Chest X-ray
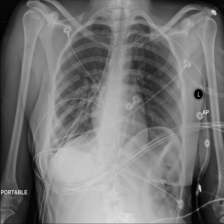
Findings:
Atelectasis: negative
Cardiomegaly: negative
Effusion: negative
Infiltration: negative
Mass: positive
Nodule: negative
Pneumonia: negative
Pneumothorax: negative
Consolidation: negative
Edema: negative
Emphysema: negative
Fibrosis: negative
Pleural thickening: negative
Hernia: negative